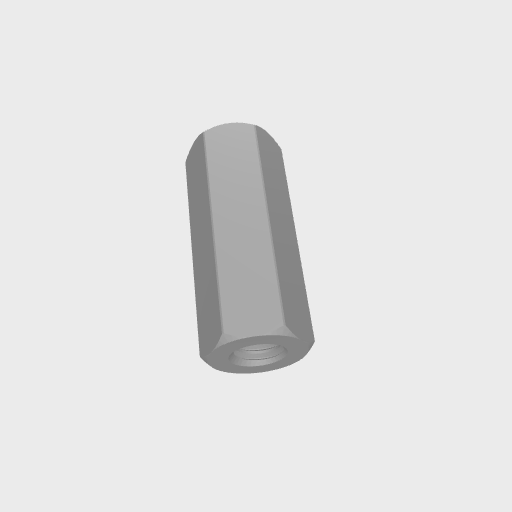
Part: Standoff8RID18